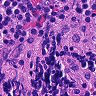
Metastatic tissue present: no